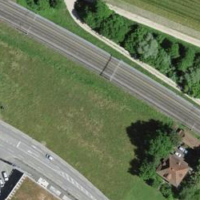
EUNIS habitat code: 55
Species observed at this site:
Humulus lupulus